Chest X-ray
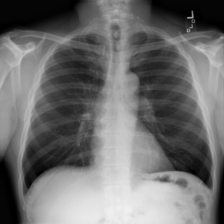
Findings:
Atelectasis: negative
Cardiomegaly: negative
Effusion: negative
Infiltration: negative
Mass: negative
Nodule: negative
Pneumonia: negative
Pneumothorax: negative
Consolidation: negative
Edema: negative
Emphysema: negative
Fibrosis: negative
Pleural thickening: negative
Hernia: negative